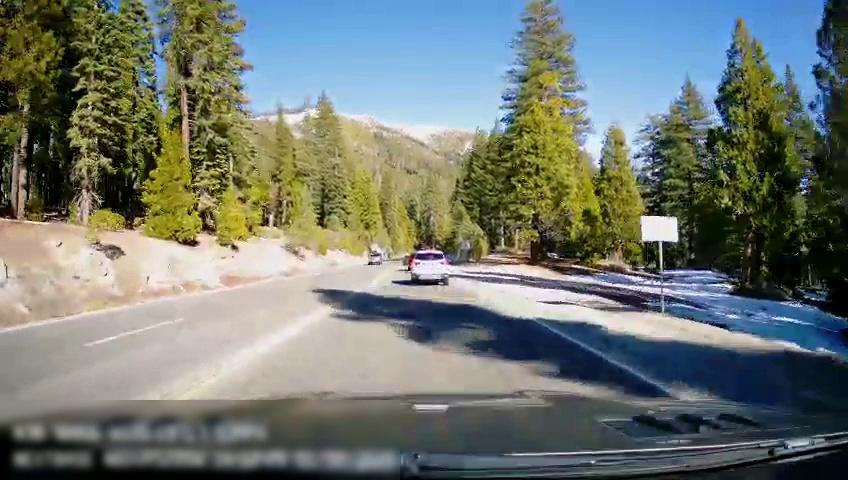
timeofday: Day
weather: Sunny
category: Drivable Space
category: Vehicles | Car
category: Vehicles | SUV
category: Lanes | Current Lane
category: Lanes | Alternate Lane
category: Lanes | Opposite Lane
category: Traffic | Signs